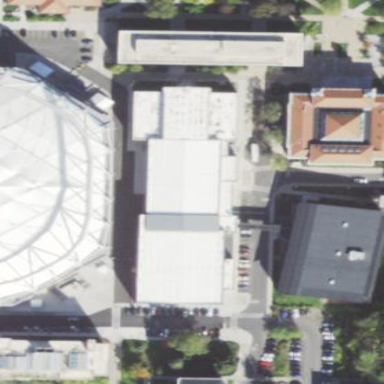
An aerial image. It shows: Swimming sports centre in building.